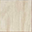
Piece: xx